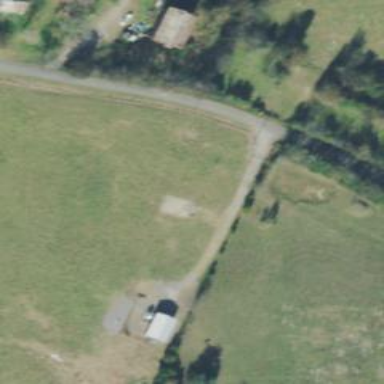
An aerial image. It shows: Driveway leading to service road.